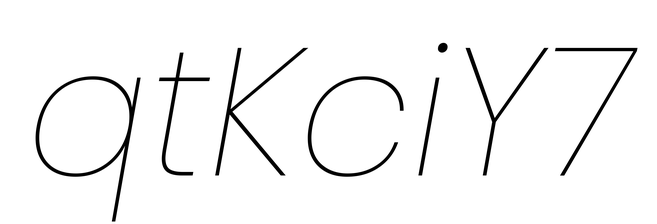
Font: Poppins-ThinItalic